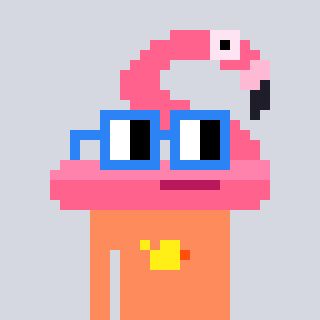
a pixel art character with square blue glasses, a flamingo-shaped head and a peachy-colored body on a cool background